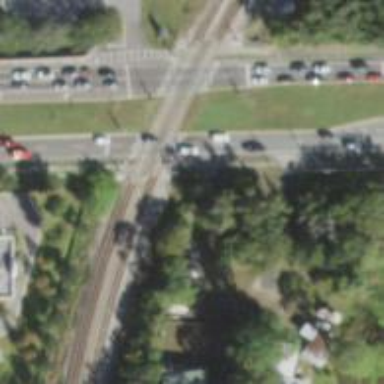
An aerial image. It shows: Railway crossing.